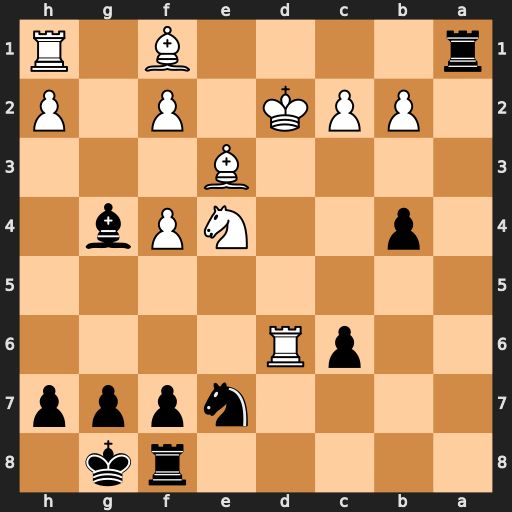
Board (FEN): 5rk1/4nppp/2pR4/8/1p2NPb1/4B3/1PPK1P1P/r4B1R
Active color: b
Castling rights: -
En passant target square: -
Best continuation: Rd1#